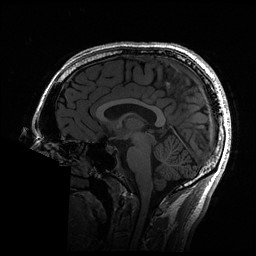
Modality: T1w
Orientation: axial